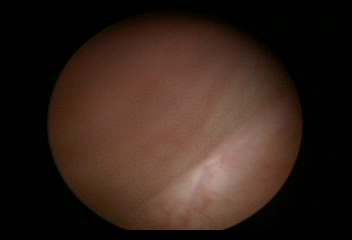
Modality: WLC
Class: Normal mucosa
Bladder cancer association: No